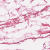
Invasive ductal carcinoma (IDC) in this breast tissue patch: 0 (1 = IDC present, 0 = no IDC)